Aerial crown-view tile of a tropical tree (Barro Colorado Island, Panama), acquired 20250818:
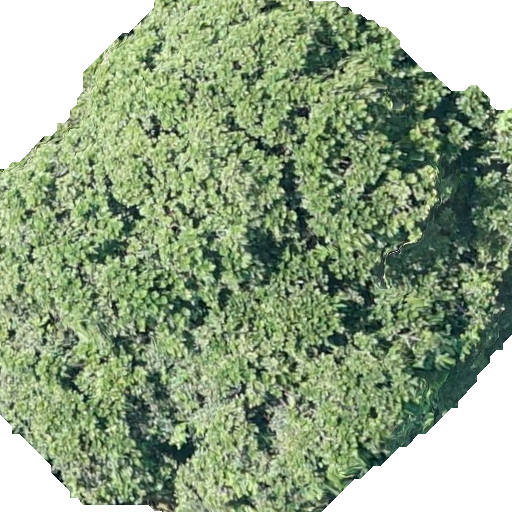
Species: Anacardium excelsum
GBIF accepted scientific name: Anacardium excelsum
Crown area: 377.342 m²